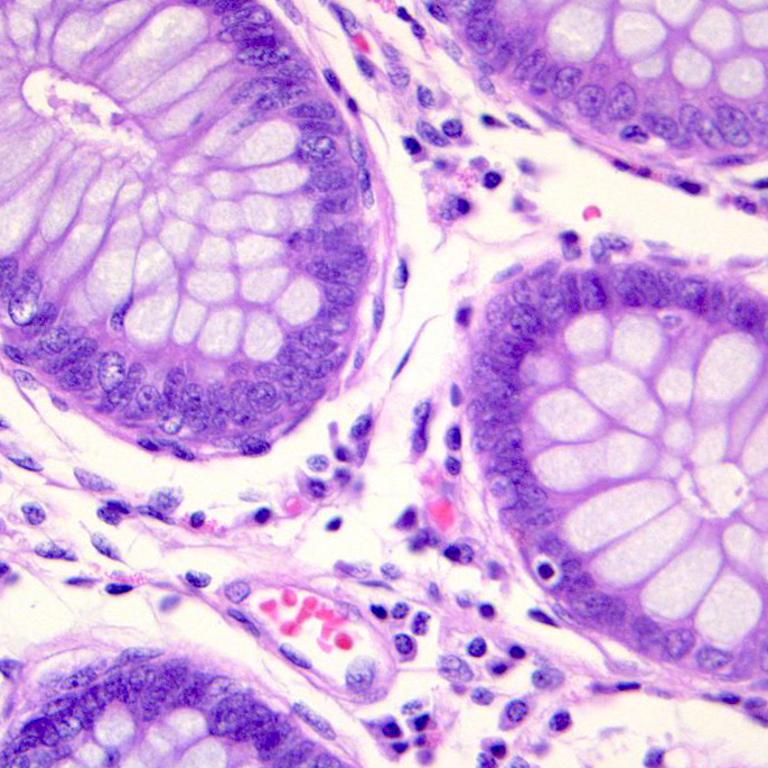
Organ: colon
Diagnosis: benign